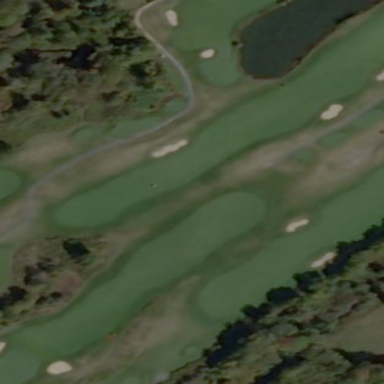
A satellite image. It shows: Rough area on grassy golf course.